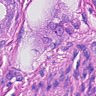
Metastatic tissue present: yes